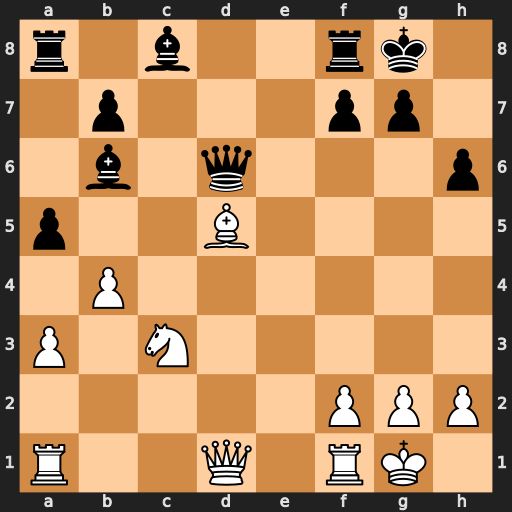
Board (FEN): r1b2rk1/1p3pp1/1b1q3p/p2B4/1P6/P1N5/5PPP/R2Q1RK1
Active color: w
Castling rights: -
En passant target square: -
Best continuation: Bxf7+ Rxf7 Qxd6